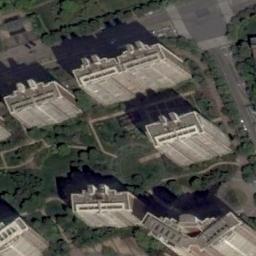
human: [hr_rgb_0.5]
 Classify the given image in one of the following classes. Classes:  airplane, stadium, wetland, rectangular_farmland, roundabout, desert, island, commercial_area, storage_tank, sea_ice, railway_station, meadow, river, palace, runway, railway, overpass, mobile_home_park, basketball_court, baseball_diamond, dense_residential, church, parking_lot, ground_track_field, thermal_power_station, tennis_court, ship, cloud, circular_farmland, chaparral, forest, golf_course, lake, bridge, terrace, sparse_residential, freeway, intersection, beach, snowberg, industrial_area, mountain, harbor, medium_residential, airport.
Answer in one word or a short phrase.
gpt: commercial_area